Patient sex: M
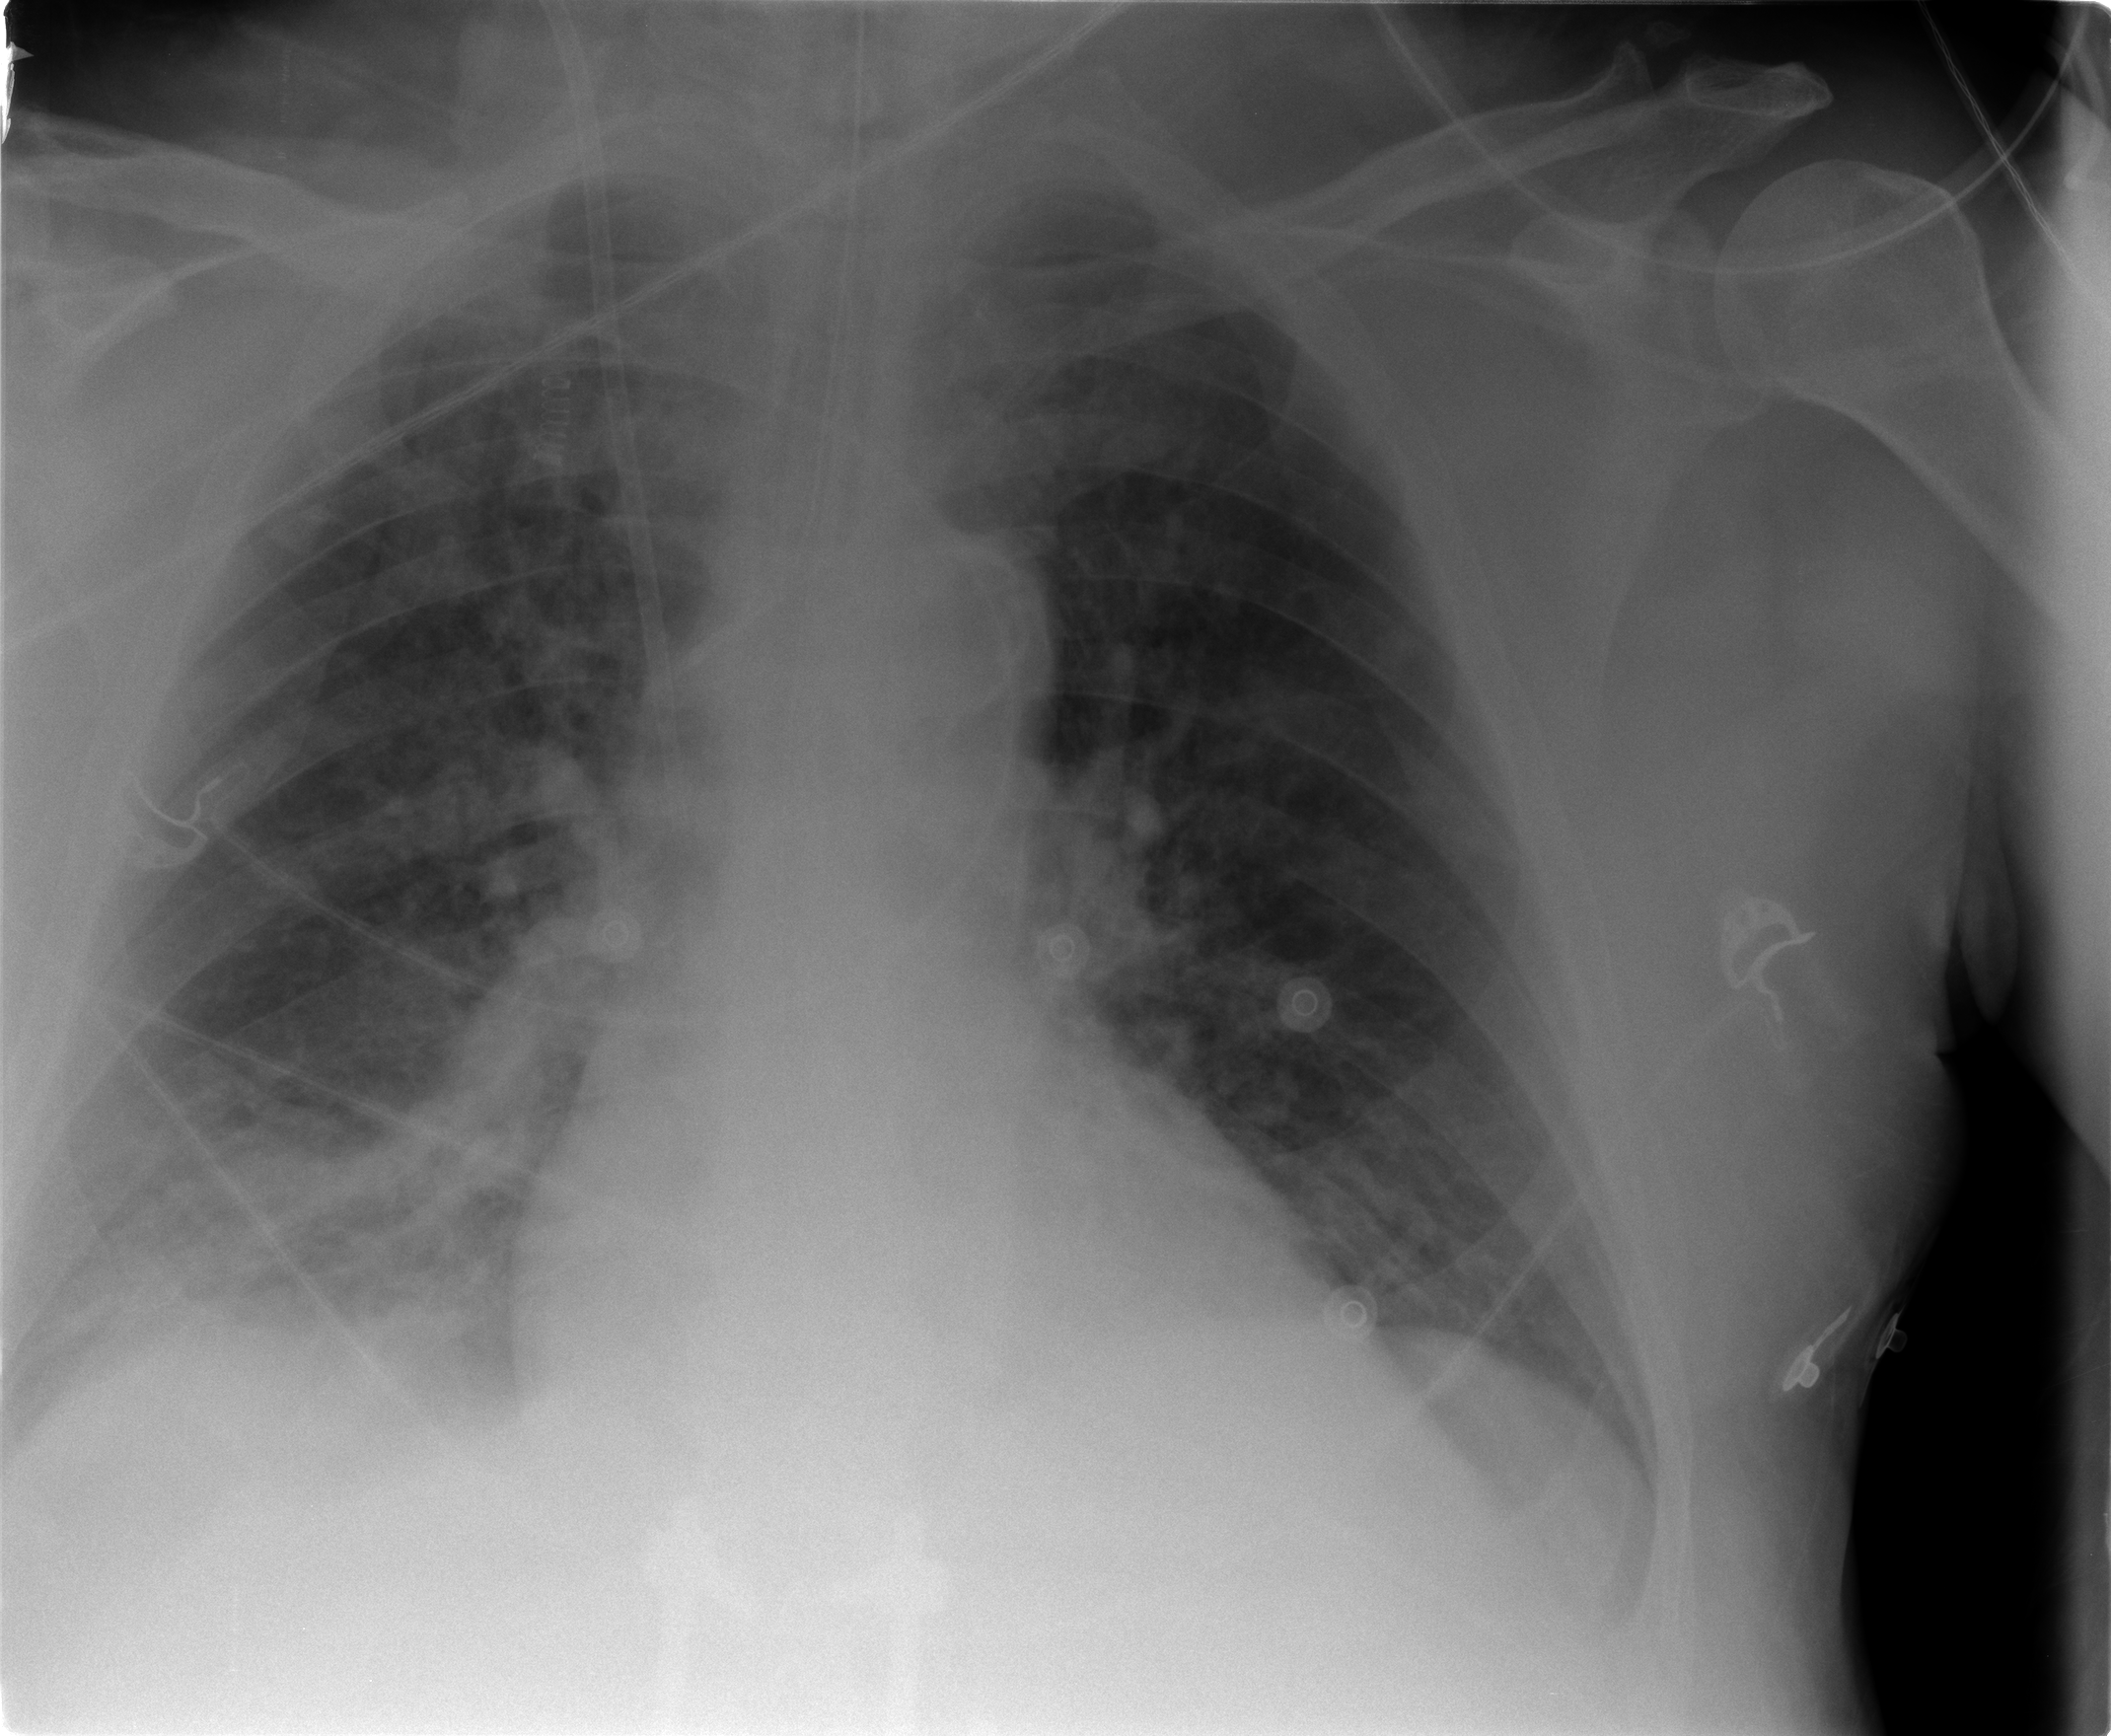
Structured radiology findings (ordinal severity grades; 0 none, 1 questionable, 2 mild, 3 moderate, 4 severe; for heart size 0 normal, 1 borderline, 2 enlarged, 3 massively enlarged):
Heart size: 0
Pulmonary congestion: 2
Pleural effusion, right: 2
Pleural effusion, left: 0
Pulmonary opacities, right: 2
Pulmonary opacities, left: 2
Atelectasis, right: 3
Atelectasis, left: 1